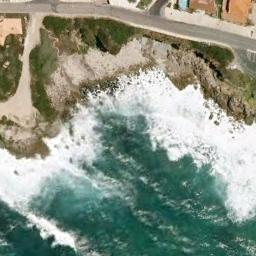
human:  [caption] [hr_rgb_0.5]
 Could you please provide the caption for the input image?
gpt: Lumpy turquoise water on the beach and small houses in the upper right corner .

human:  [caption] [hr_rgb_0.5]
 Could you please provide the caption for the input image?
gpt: The beach is made up of a road, Many stones and blue seawater .

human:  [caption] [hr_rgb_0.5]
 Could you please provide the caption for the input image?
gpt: There is a lot of vegetation beside the beach .

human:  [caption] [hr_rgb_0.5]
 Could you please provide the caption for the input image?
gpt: The type of beach is rocky coast and the beach has a headland, And a road beside .

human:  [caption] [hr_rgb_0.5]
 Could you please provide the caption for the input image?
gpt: There is a road near the beach .